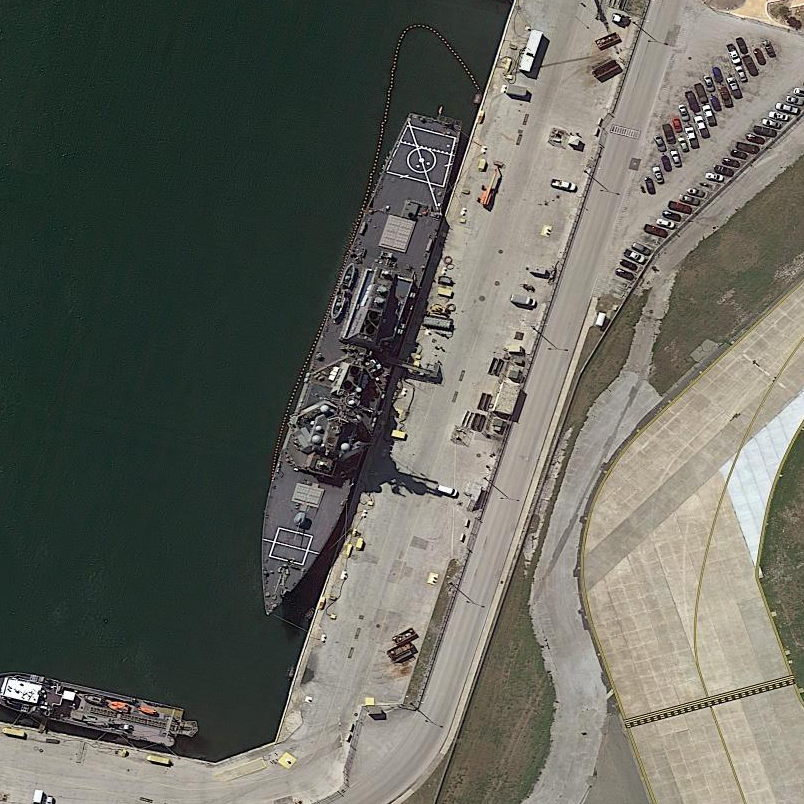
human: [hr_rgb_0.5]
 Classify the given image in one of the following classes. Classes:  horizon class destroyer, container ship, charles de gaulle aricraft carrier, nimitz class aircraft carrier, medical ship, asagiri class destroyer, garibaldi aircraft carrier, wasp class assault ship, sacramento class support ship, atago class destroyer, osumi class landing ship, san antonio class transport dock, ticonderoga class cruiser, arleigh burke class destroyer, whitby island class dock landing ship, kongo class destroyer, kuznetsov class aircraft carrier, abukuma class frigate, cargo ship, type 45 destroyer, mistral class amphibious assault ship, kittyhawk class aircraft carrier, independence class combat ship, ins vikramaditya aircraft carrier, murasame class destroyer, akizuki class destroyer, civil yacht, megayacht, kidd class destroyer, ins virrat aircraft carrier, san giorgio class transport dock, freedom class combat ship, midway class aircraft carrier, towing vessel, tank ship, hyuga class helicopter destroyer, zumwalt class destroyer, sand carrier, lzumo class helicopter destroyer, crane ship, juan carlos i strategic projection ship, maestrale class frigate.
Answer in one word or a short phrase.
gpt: Arleigh Burke class destroyer